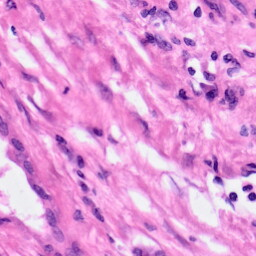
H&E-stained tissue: Pancreatic